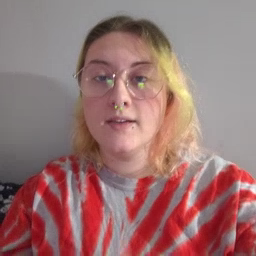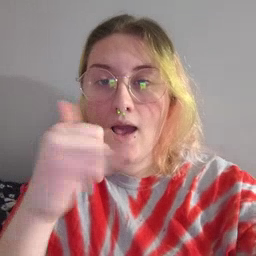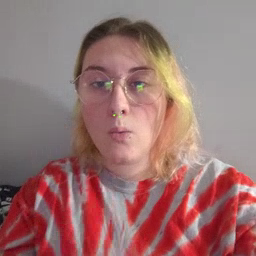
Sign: yellow